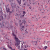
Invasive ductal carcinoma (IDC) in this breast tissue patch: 1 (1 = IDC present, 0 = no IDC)